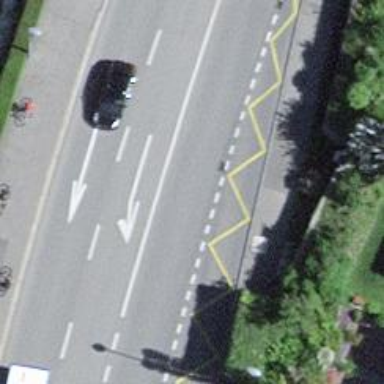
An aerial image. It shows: Bus stop with shelter for public transportation.